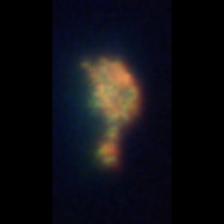
Taxon: Unknown_detritus
Group: Unknown